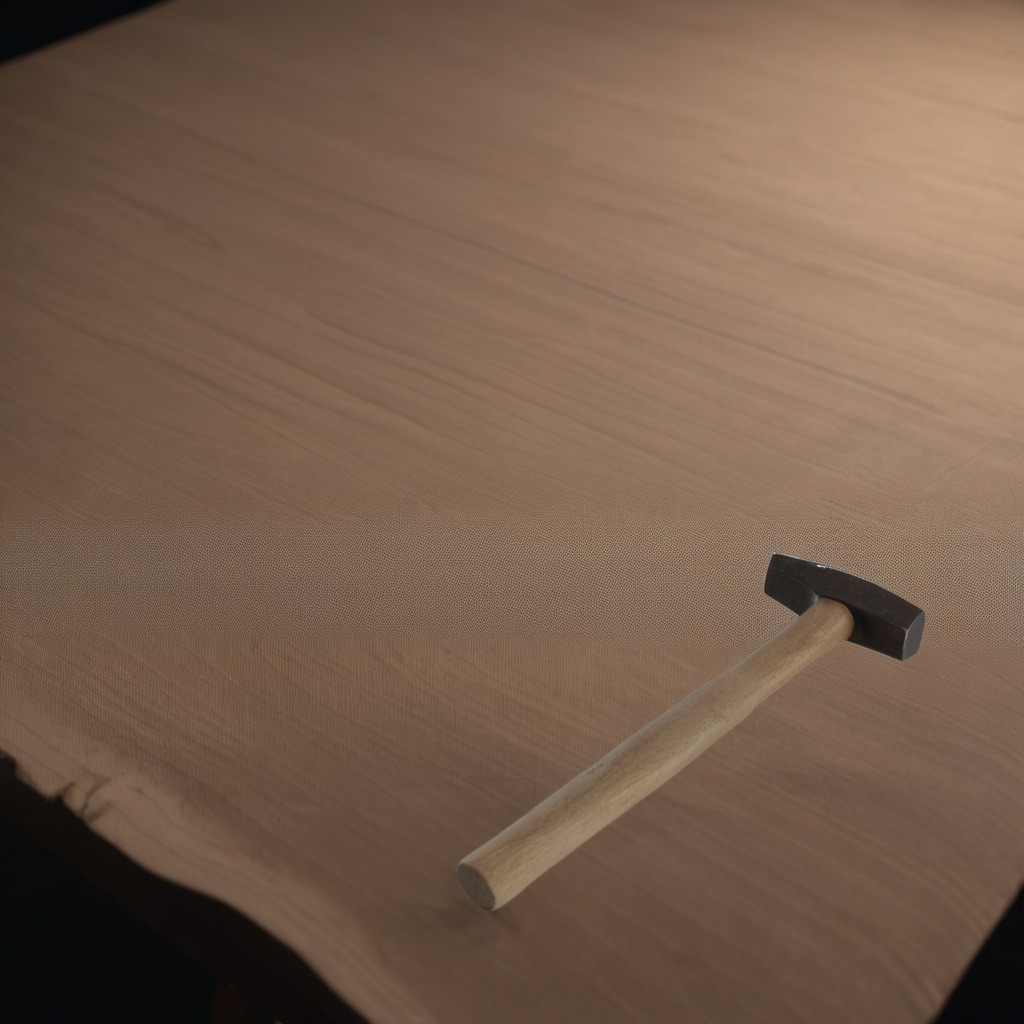
A hammer is lying on the wooden table.